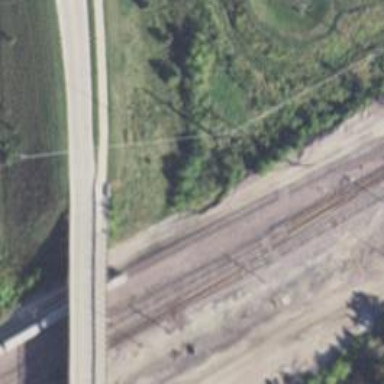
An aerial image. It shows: Railway siding for service.